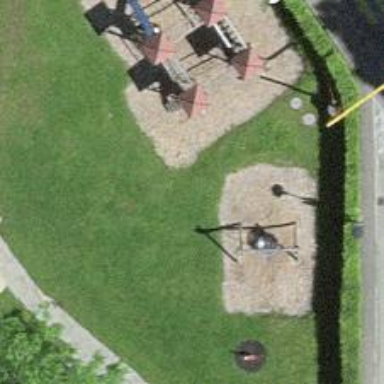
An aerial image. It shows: Playground area for leisure land.